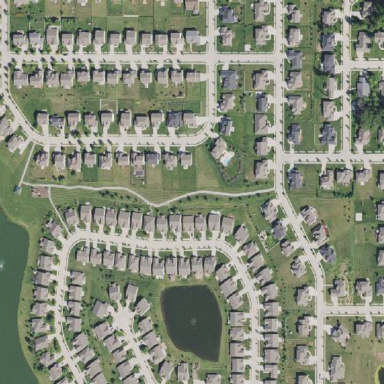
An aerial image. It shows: Residential neighbourhood.